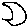
Label: moon